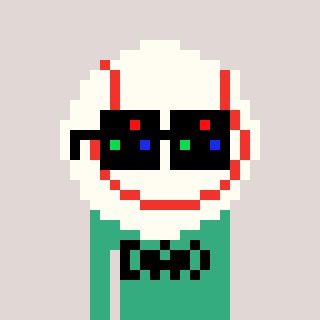
a pixel art character with square black sunglasses, a baseball ball-shaped head and a teal-colored body on a warm background